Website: bh-photo
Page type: gifting
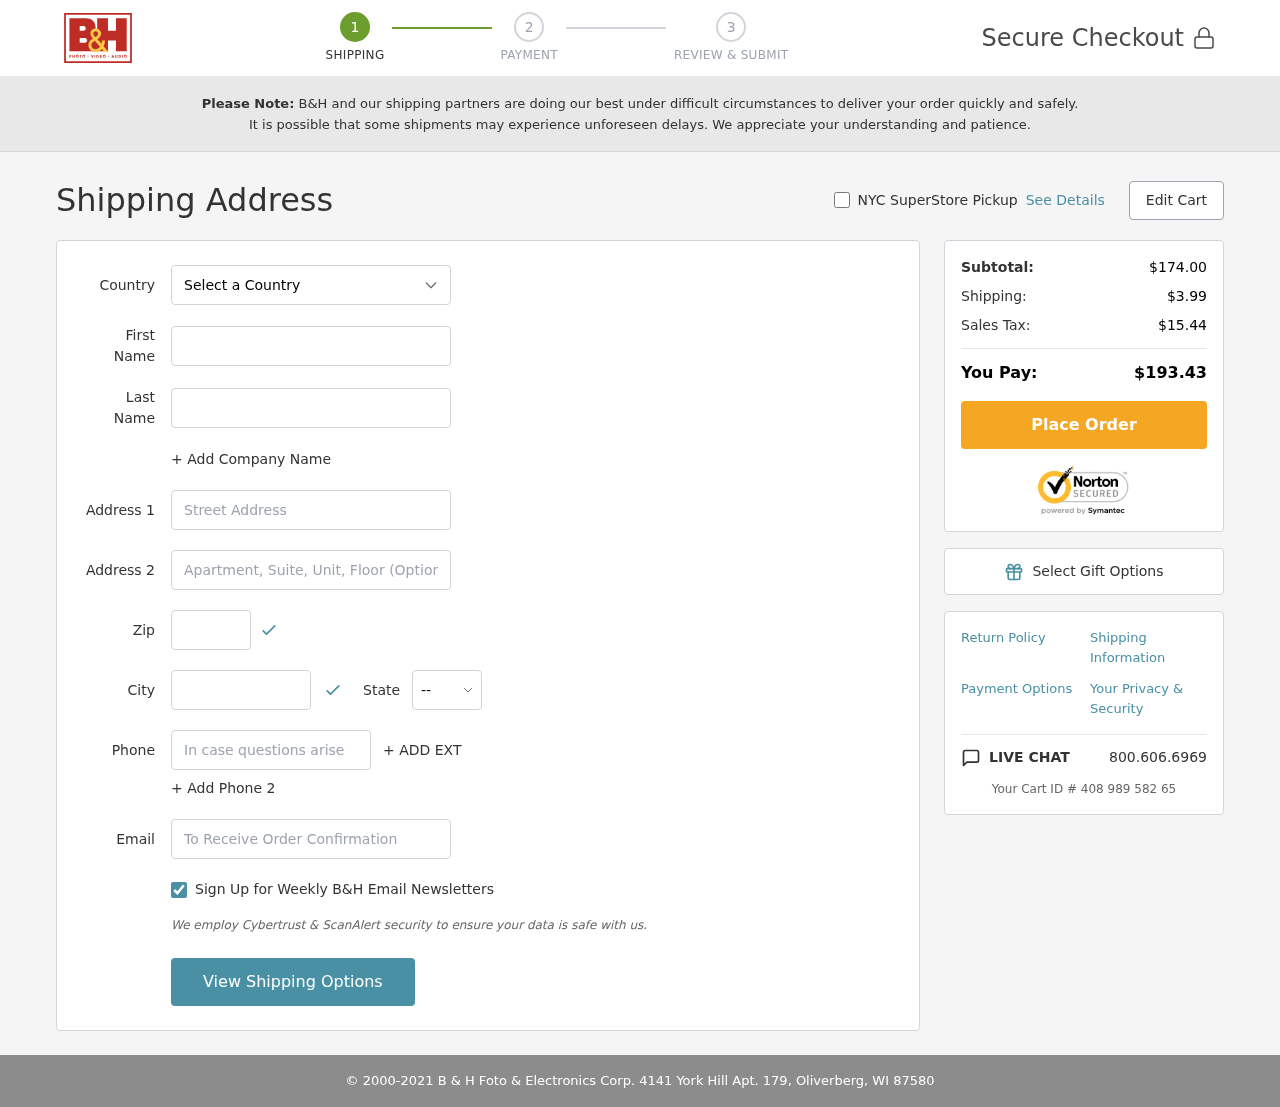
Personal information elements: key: PII_CITY
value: Oliverberg
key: PII_COUNTRY
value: United States
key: PII_EMAIL
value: samanthaheath@yahoo.com
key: PII_FIRSTNAME
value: Samantha
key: PII_LASTNAME
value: Heath
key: PII_PHONE
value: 3153827089
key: PII_POSTCODE
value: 87580
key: PII_STATE_ABBR
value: WI
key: PII_STREET
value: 4141 York Hill Apt. 179
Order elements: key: ORDER_SUBTOTAL
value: $174.00
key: ORDER_SHIPPING_COST
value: $3.99
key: ORDER_TAX
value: $15.44
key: ORDER_TOTAL
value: $193.43
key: ORDER_ID
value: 408 989 582 65